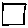
Label: square